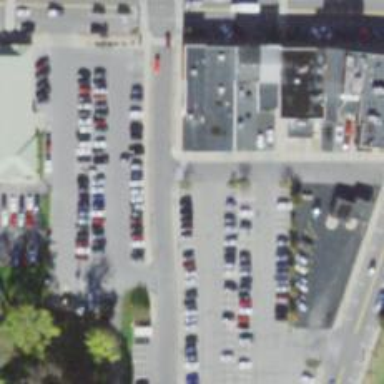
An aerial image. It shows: Parking space.